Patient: sex F, age 48
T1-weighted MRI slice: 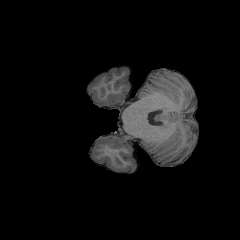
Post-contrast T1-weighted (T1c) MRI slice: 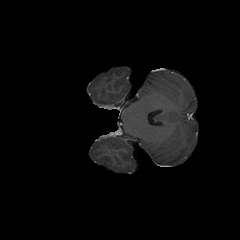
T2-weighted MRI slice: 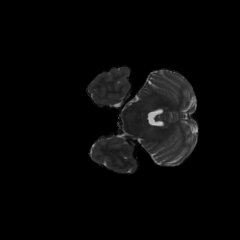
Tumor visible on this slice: no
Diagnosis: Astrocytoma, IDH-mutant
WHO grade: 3